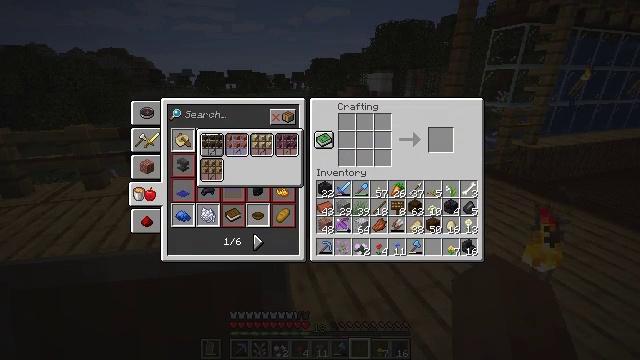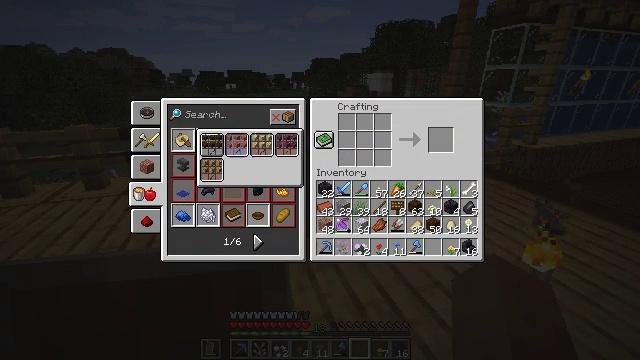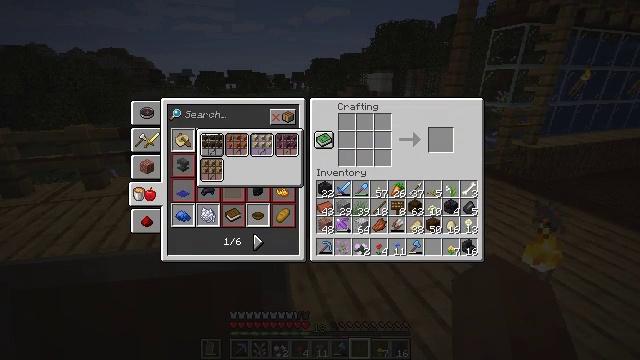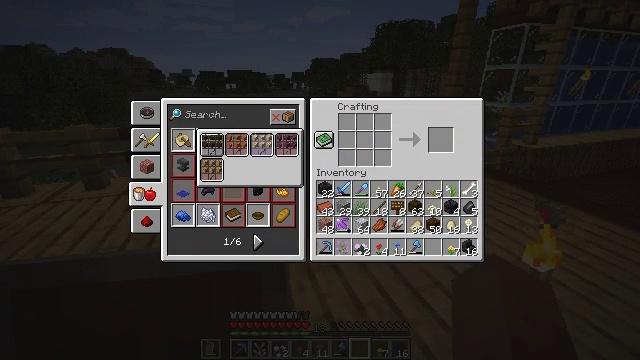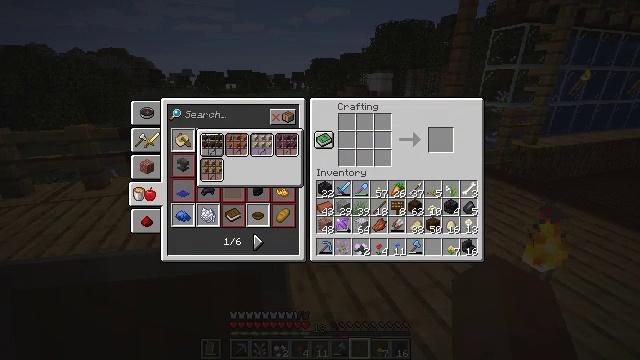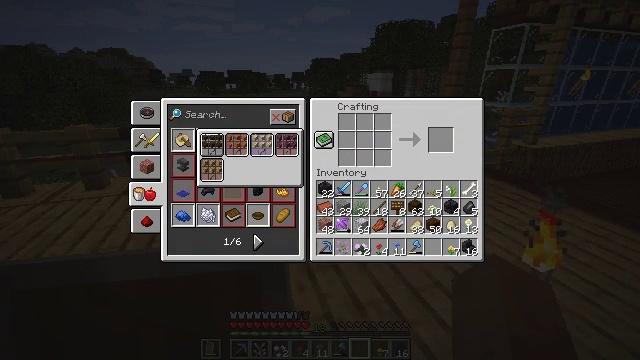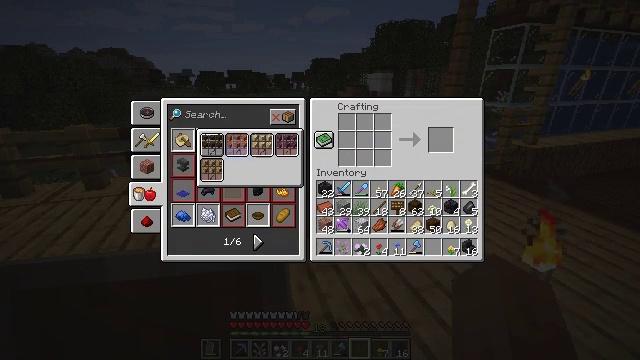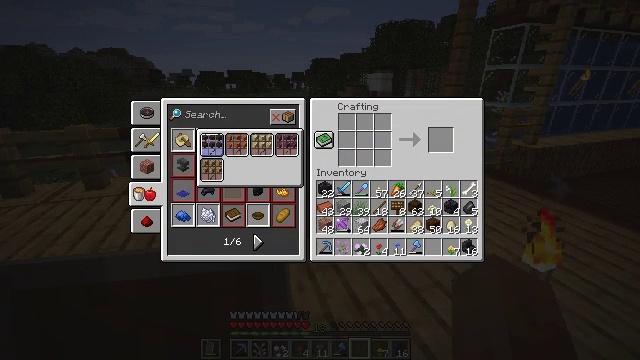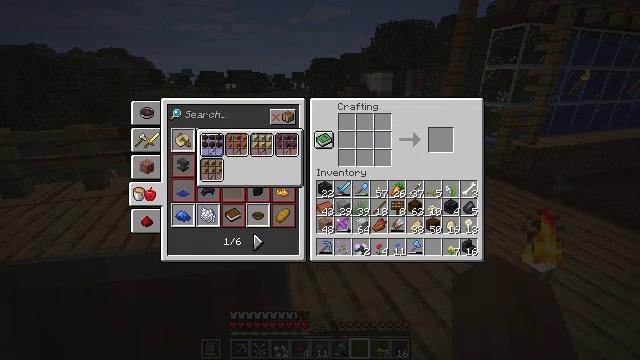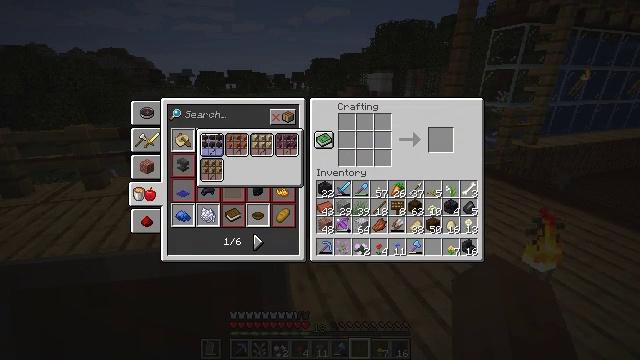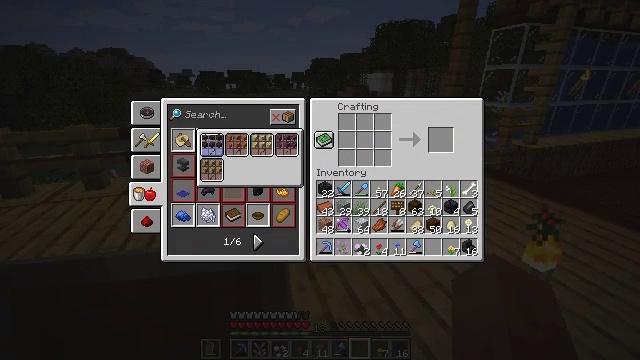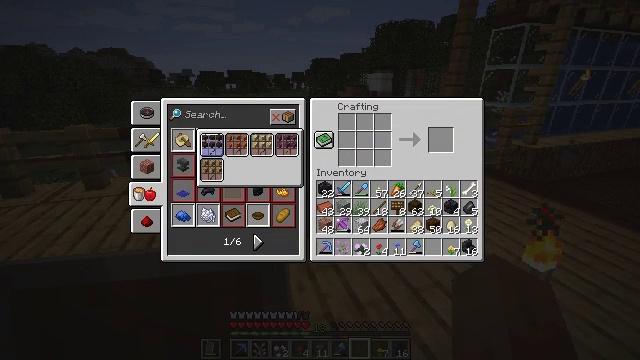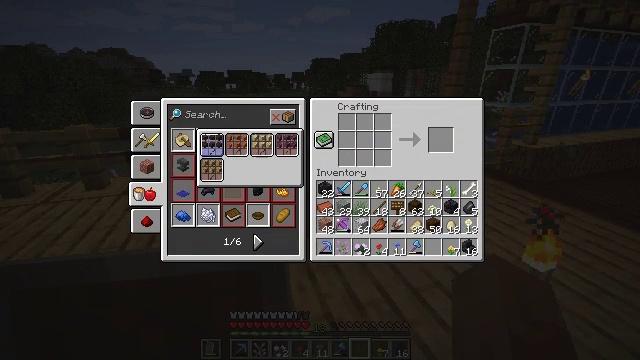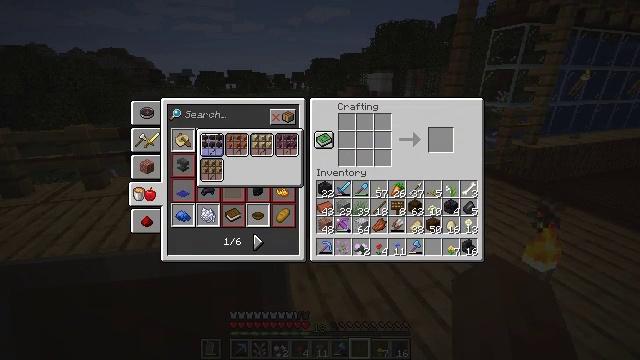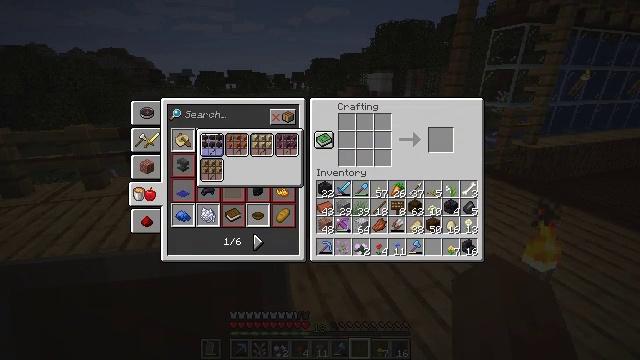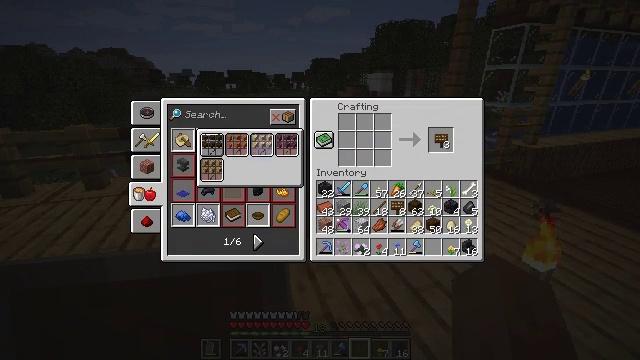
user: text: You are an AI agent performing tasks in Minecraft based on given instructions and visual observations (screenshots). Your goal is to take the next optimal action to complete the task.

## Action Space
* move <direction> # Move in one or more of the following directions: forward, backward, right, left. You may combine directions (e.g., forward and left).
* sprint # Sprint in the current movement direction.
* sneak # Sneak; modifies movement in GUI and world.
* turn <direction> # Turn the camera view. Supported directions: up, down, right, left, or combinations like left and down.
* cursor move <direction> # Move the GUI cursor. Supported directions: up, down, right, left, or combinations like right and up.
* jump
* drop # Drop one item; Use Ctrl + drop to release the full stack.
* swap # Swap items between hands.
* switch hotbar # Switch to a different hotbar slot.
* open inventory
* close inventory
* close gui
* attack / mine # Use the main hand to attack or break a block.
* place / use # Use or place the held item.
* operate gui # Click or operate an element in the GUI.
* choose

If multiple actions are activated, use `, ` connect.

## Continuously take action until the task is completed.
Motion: motion action
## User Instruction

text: Create a dark oak sign with dark oak planks.
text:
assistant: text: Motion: sneak, cursor move right
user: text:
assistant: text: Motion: sneak, cursor move right and down
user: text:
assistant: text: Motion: sneak
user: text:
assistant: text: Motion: sneak
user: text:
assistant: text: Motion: sneak
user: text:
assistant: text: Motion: sneak, cursor move left and up
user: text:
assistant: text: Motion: sneak, cursor move left
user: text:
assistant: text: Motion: sneak
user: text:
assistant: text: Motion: sneak
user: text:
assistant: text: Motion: sneak, operate gui
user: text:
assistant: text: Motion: sneak, operate gui
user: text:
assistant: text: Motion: sneak, operate gui
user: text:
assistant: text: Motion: sneak
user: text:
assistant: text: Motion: sneak
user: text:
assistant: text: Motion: sneak, cursor move right
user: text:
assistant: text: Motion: sneak, cursor move right
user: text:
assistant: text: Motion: sneak, cursor move right
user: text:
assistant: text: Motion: sneak
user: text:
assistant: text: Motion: sneak, cursor move right
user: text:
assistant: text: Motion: sneak, cursor move right
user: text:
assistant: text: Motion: sneak
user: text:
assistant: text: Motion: sneak
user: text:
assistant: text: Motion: sneak, operate gui
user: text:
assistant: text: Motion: sneak, operate gui
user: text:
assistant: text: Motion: sneak
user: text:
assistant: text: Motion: sneak
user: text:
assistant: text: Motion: sneak
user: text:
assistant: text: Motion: sneak
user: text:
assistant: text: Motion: sneak
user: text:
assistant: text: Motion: sneak, operate gui